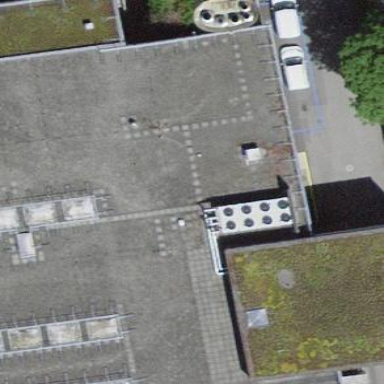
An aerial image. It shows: Building with flat roof.